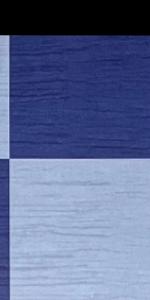
Label: Empty